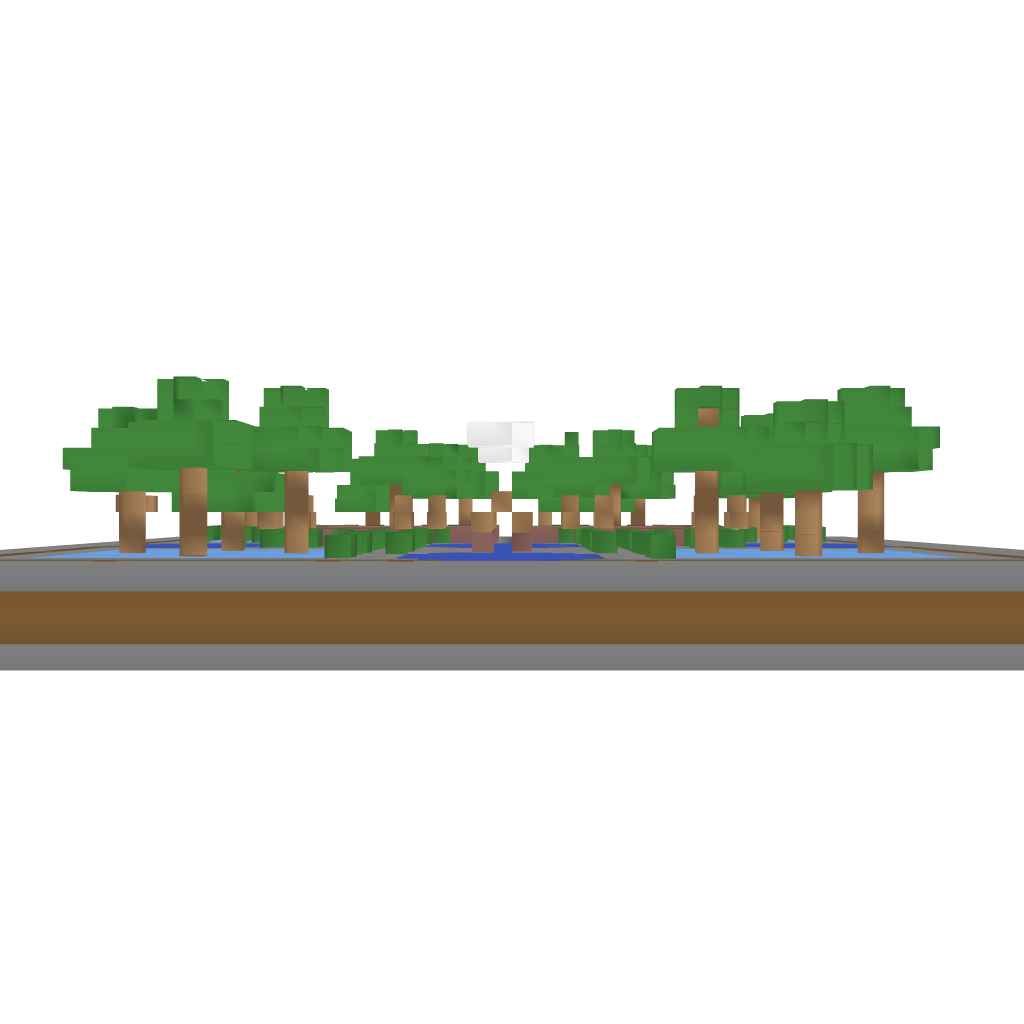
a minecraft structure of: A Small Main Hub bad low quality